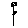
Label: flower